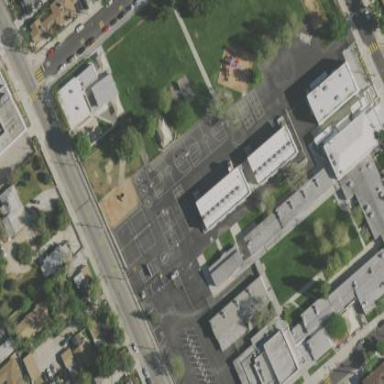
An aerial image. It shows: School.